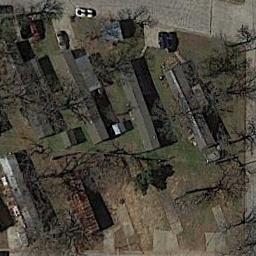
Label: mobile_home_park